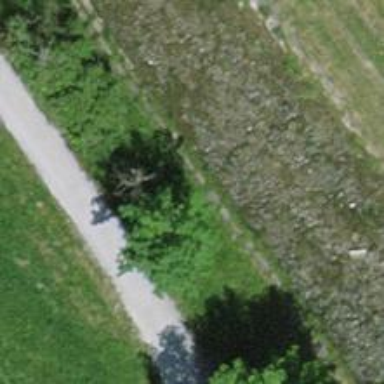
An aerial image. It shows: Unpaved footway.